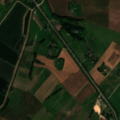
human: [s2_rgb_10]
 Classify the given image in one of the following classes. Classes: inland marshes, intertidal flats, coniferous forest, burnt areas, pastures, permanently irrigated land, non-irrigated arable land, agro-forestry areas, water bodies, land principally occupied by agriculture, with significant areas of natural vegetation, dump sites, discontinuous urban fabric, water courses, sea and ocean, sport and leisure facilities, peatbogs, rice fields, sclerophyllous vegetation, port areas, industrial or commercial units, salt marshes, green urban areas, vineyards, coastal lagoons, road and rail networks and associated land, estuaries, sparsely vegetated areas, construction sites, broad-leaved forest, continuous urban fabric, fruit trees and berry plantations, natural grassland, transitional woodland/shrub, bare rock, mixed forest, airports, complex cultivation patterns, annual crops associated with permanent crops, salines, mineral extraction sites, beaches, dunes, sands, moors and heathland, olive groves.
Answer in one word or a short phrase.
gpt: non-irrigated arable land, complex cultivation patterns, water bodies